Question: I have been working/learning HTML5 since couple of months and HTML 5 logo is out couple of days back. What it really means for different people like Developer, Users and Enterprises ?

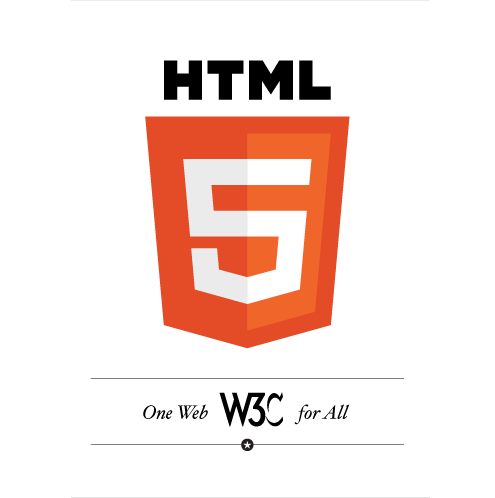
Answer: It means you can now put an ugly logo onto pages that don't work with IE8...
(Developer perspective)